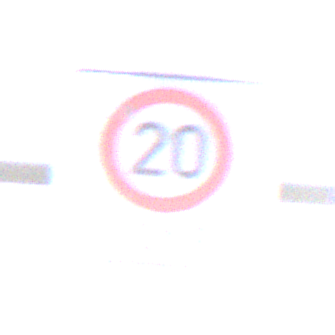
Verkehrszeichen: BeginnZone20
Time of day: MorningAfternoon
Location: Outdoor (Suburban)
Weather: PartlyCloudy
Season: NotSpecified
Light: Natural